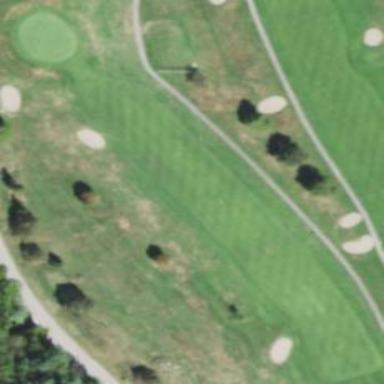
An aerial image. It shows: Golf fairway on pitch.